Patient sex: M
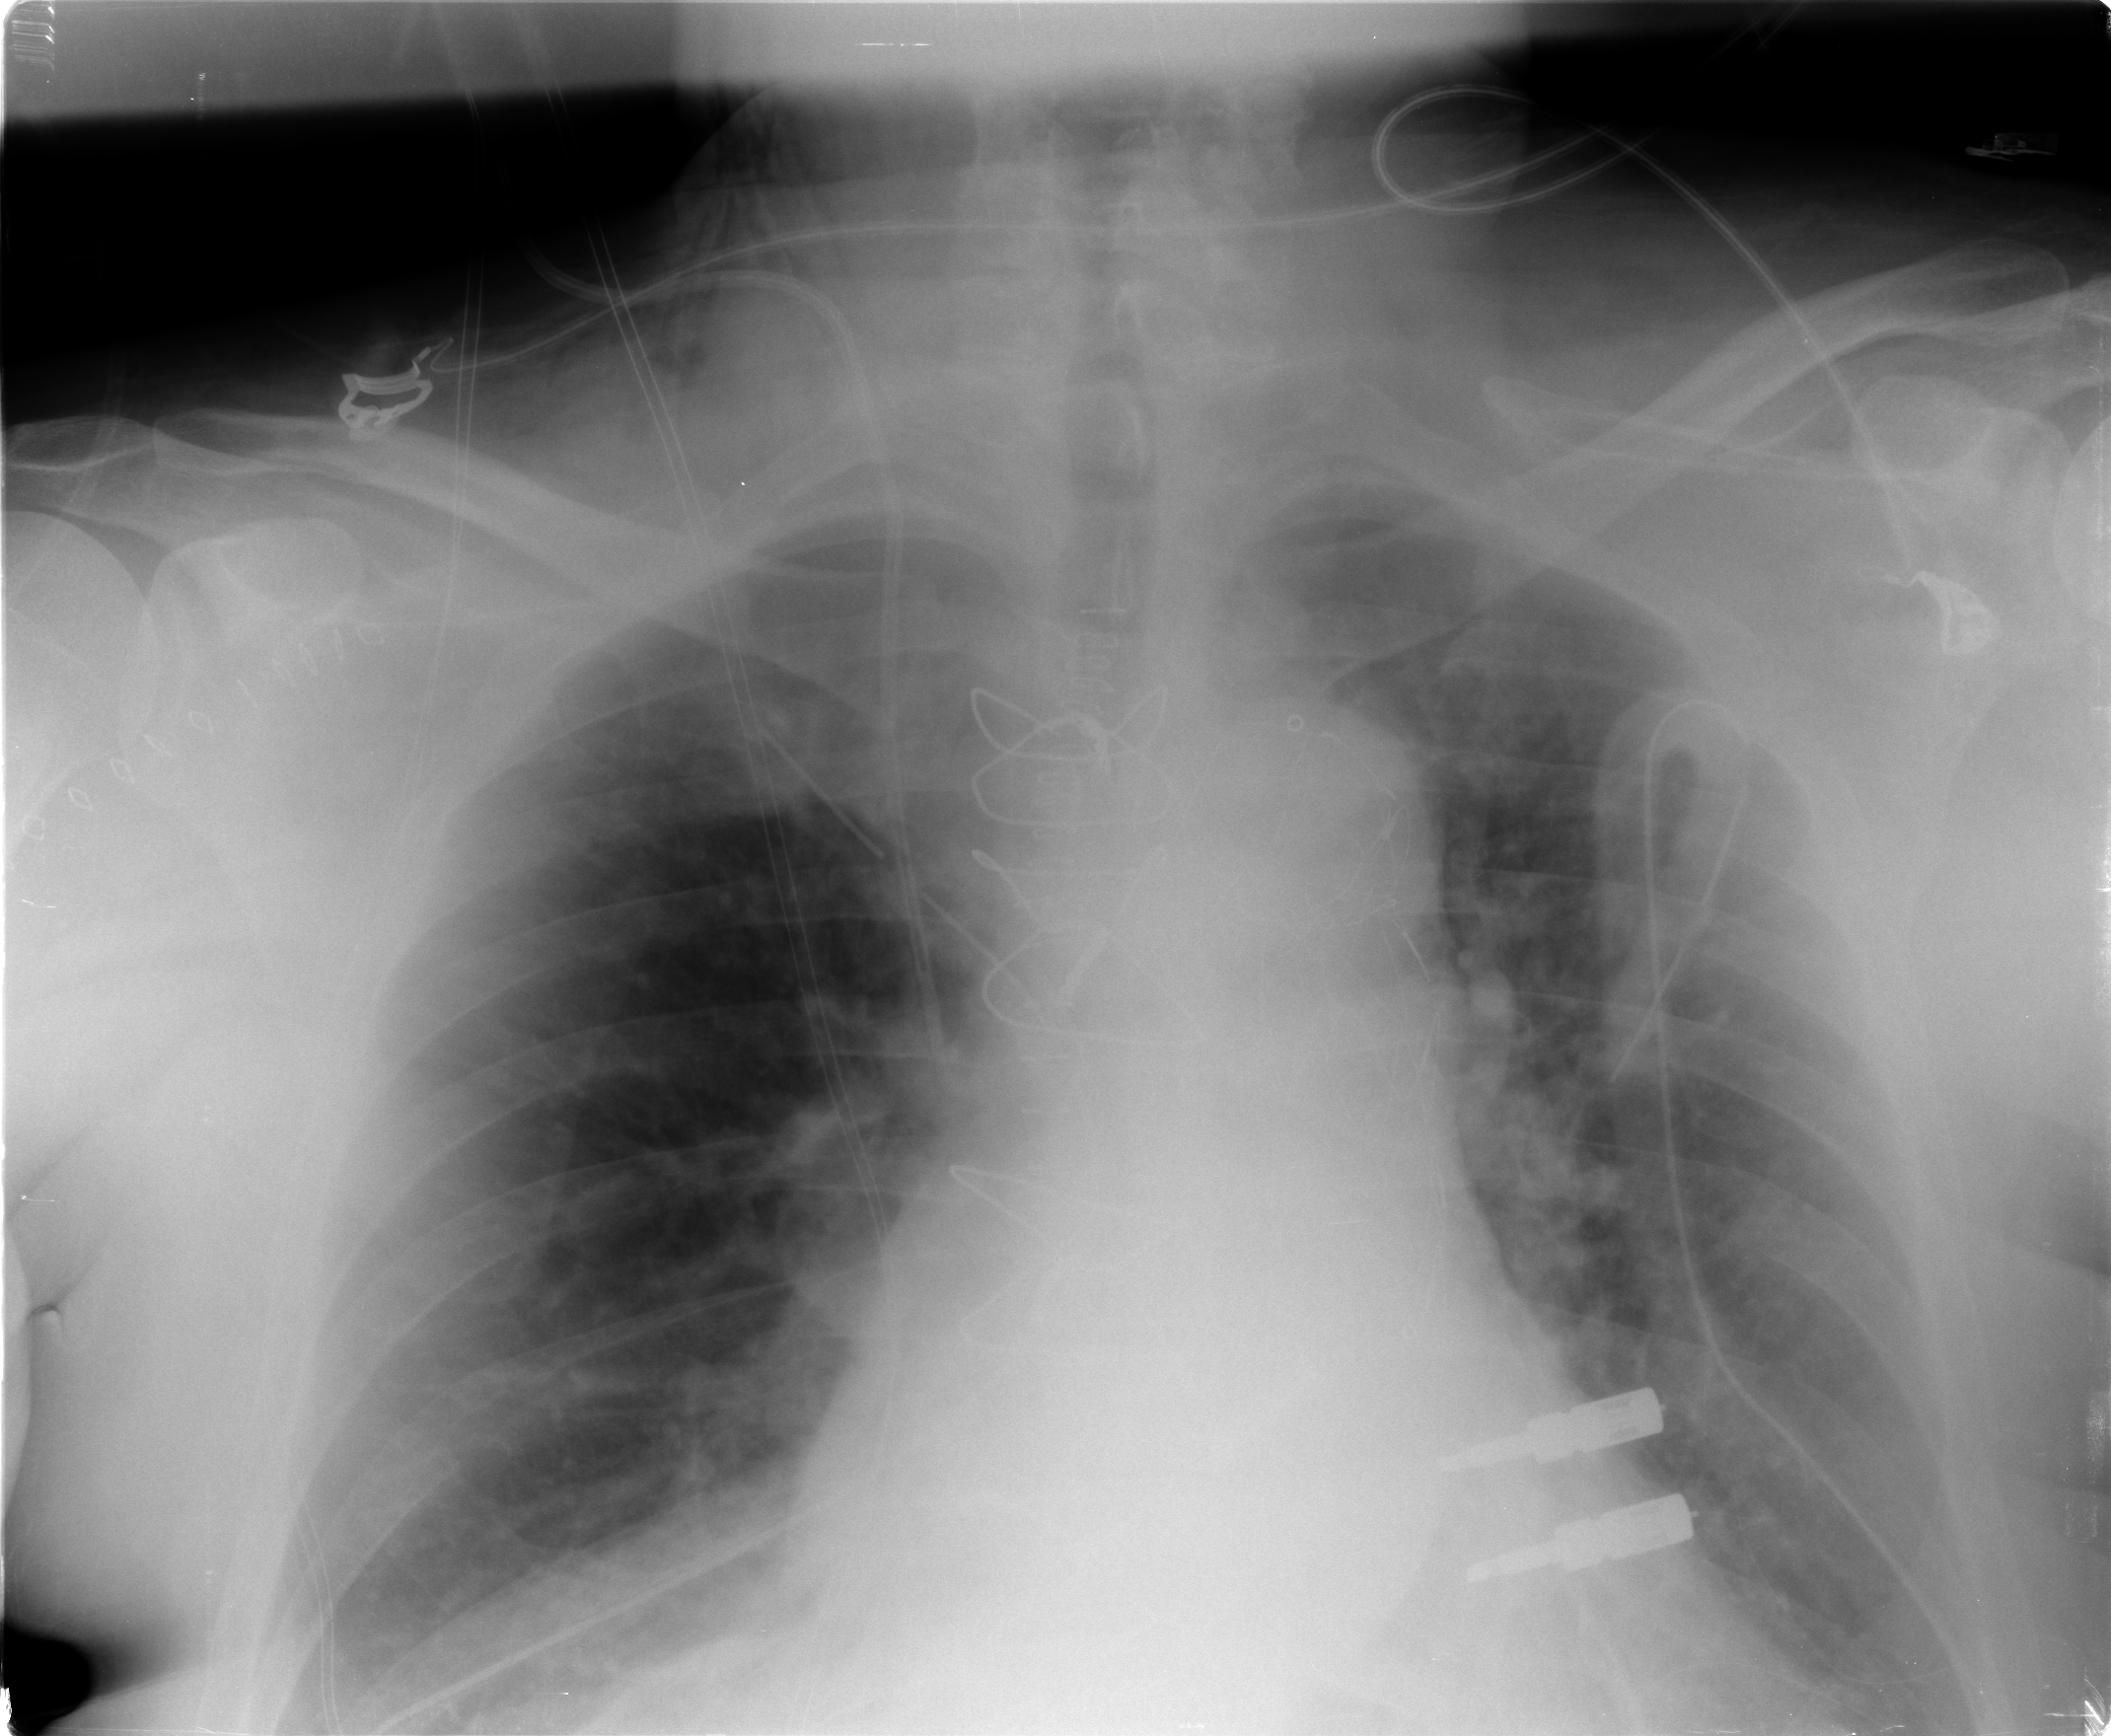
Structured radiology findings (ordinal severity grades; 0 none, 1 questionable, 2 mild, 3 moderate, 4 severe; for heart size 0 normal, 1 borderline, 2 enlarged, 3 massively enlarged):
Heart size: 0
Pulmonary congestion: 2
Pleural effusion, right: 0
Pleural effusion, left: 2
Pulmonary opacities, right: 0
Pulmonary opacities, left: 2
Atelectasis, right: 2
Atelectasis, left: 1